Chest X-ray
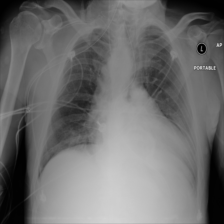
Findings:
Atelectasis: positive
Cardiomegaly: negative
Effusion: negative
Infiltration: negative
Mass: negative
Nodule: negative
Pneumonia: negative
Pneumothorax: negative
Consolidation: negative
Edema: negative
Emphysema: negative
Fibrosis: negative
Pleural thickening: negative
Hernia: positive